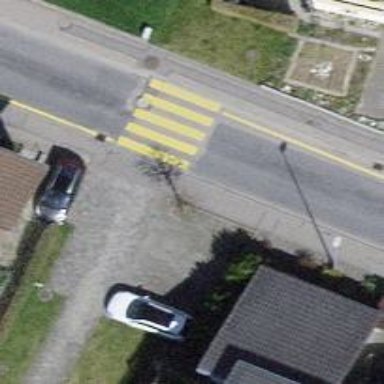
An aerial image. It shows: Uncontrolled zebra crossing on the road.